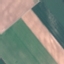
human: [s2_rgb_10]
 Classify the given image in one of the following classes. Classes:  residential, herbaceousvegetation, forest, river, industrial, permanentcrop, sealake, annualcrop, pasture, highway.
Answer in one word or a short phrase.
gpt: AnnualCrop